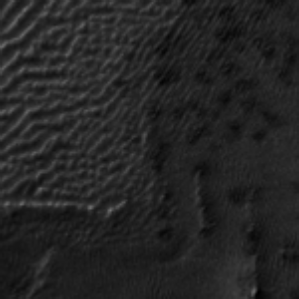
Label: frost